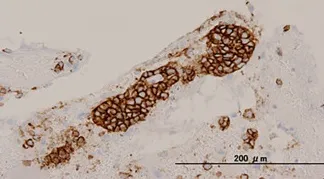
Pathological findings. Brain biopsy from the left frontal lobe. (B) CD20 immunohistochemical staining.
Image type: pathology (immunostaining)